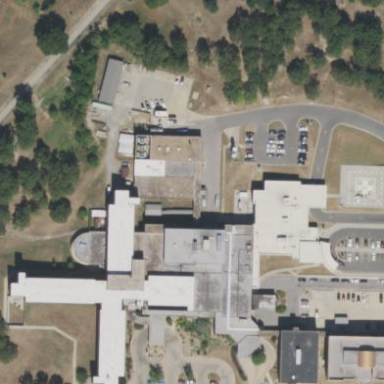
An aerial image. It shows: Hospital building.